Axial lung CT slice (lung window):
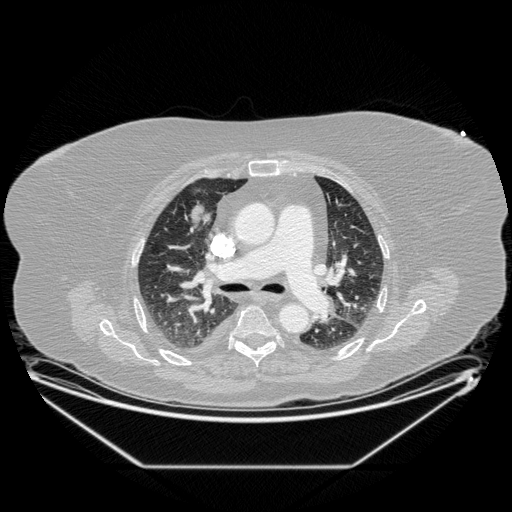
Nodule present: yes
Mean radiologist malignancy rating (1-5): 4.333